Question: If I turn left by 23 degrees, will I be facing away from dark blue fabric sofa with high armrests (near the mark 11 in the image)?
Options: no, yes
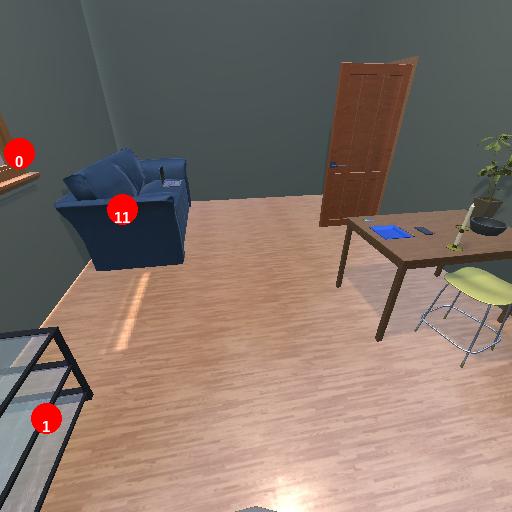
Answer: no